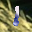
Label: 1